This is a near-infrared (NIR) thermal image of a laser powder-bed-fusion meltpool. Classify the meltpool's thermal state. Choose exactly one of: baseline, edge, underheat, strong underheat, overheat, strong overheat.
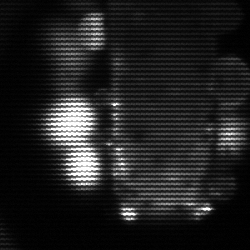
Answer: strong underheat